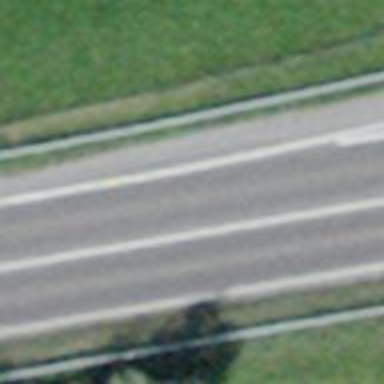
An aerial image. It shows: Trunk motorroad.